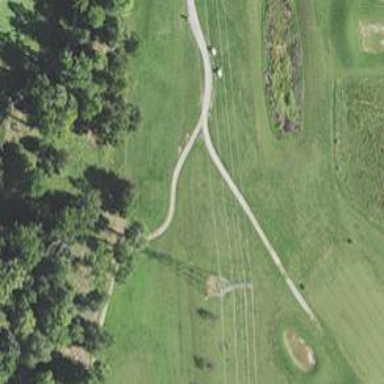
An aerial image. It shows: Golf cartpath that is also road path.